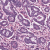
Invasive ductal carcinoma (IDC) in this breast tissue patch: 1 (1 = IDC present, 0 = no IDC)